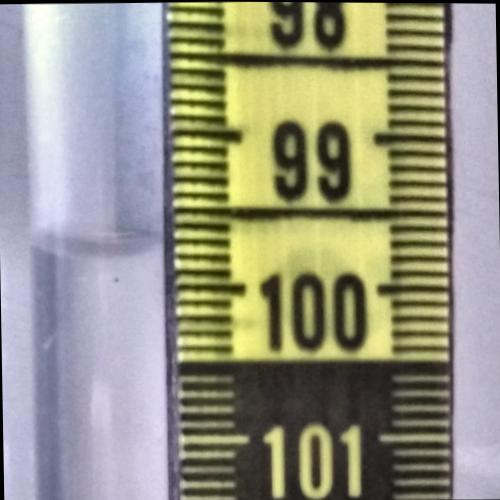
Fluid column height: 99.7 cm